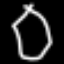
Label: octagon